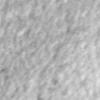
Label: no_change